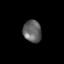
Tissue: skin
Cell type: Epithelial cells
Senescence score: 0.2851
Nuclear area (px): 396
Mean DAPI intensity: 98.581